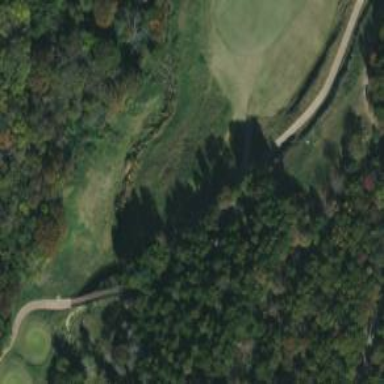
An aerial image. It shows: Path designated for golf carts.